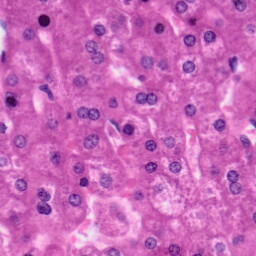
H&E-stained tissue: Liver